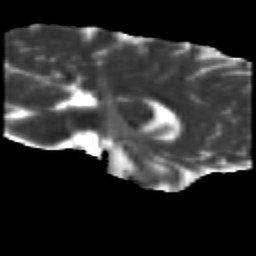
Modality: MD
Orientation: sagittal
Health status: healthy
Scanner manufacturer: siemens
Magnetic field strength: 3 T
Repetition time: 10 s
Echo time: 0.092 s